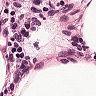
Metastatic tissue present: no